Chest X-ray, PA view. Patient: 71 years old, sex M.
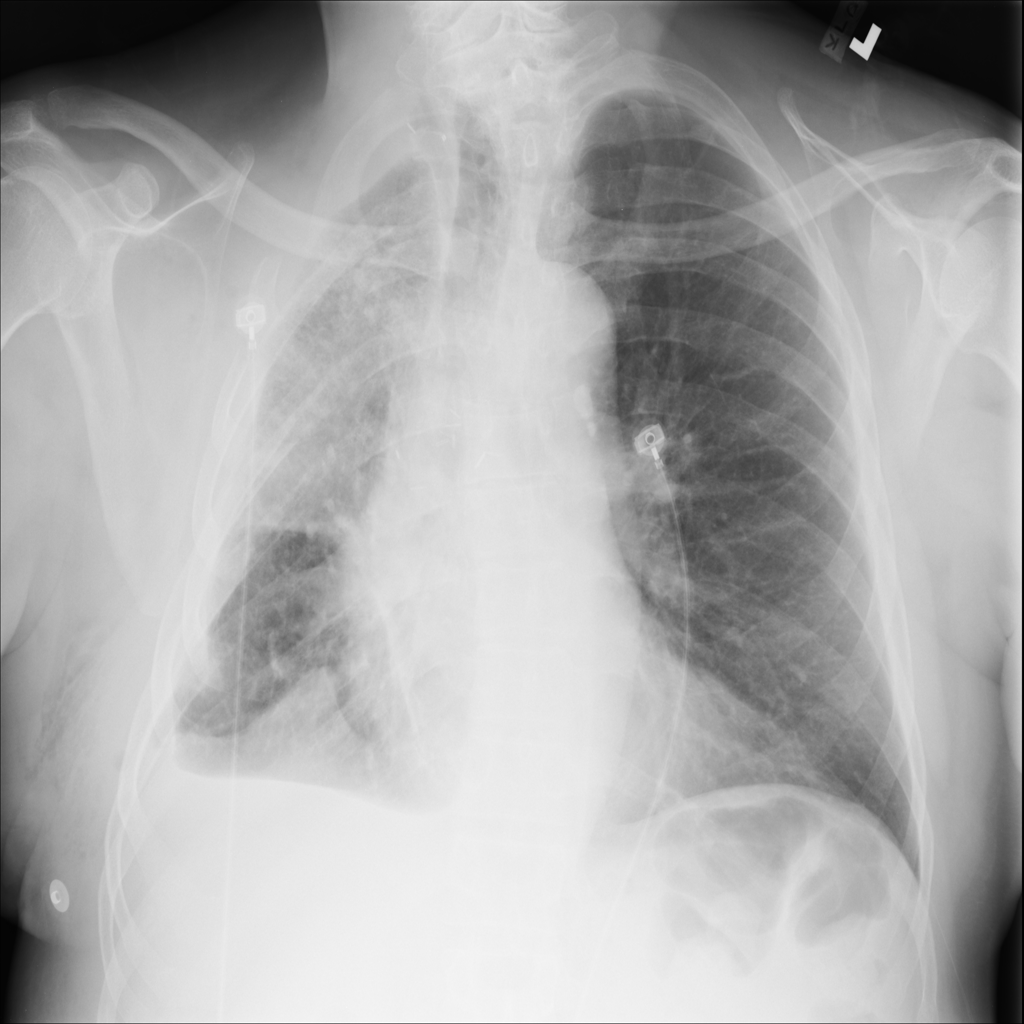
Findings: Effusion